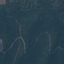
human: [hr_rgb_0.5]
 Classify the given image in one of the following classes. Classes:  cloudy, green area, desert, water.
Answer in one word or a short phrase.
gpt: green area